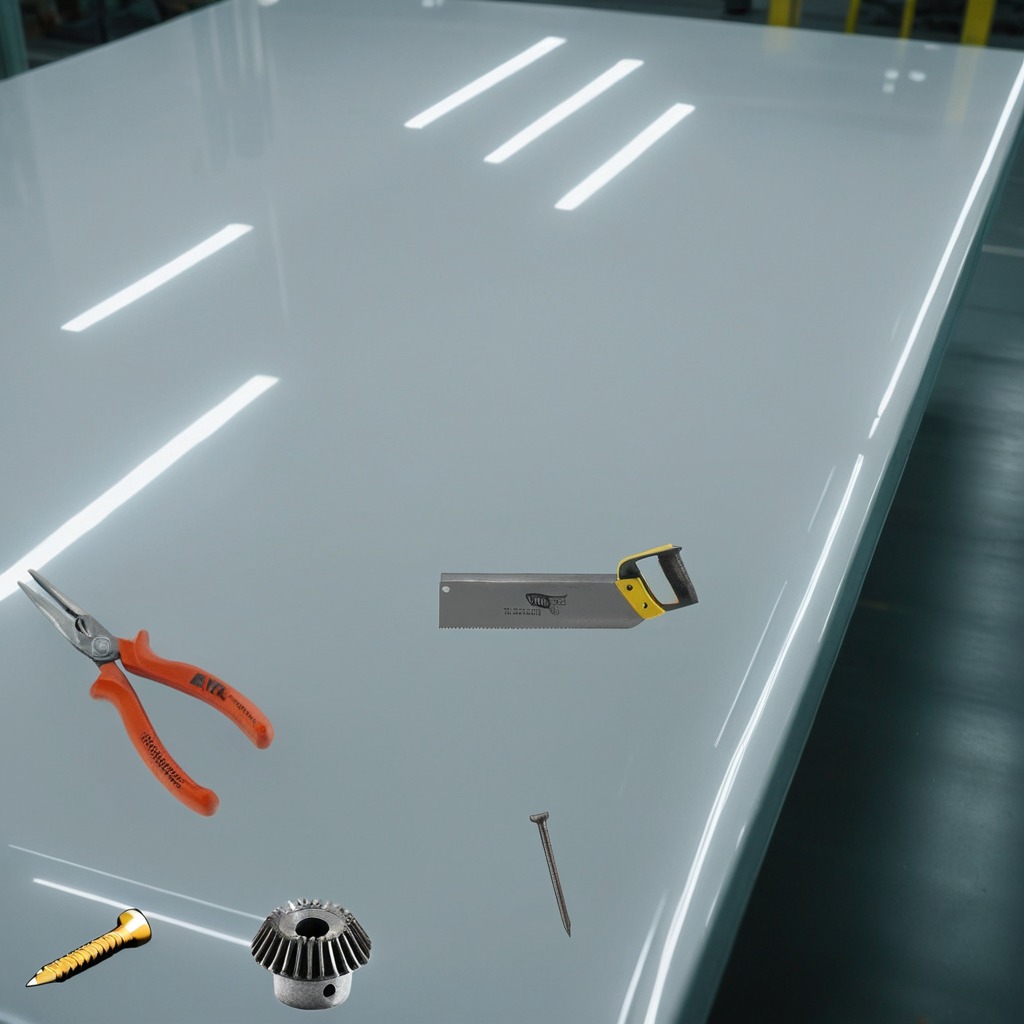
A steel gear with teeth, a metal machine screw, an iron nail, pliers, and a handheld metal saw are lying on a high-gloss table in a ship maintenance bay industrial lighting.